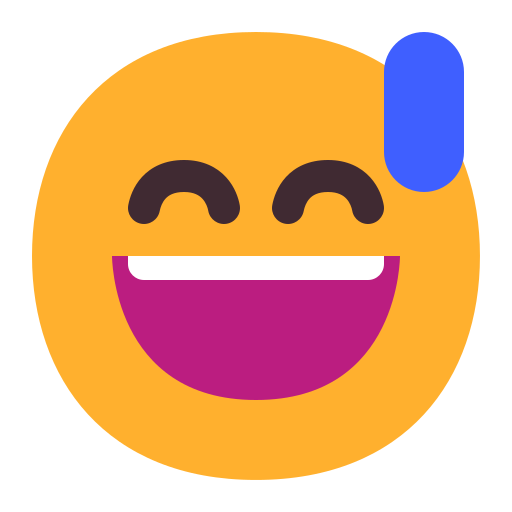
grinning face with sweat flat